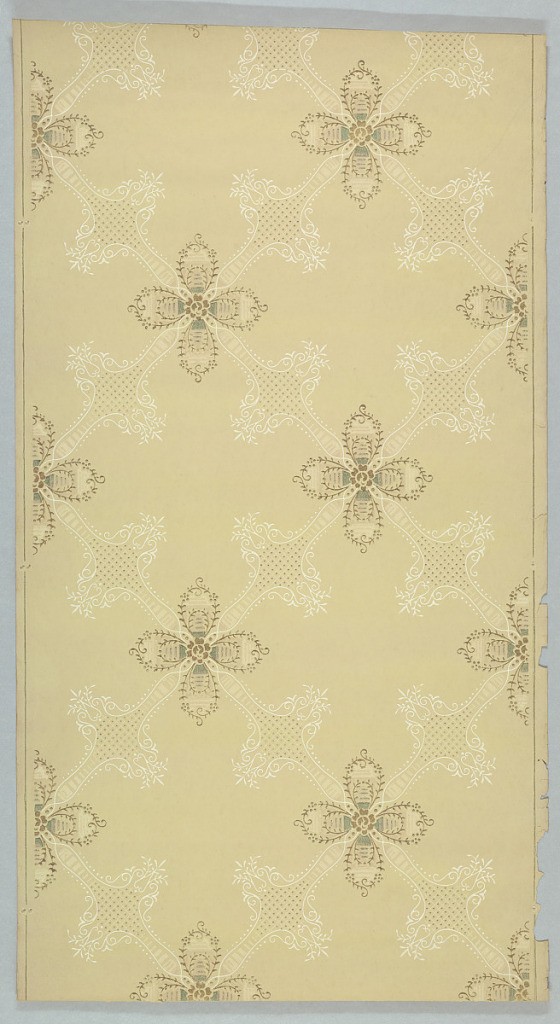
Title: Ceiling paper
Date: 1905–1915
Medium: Machine-printed paper, ungrounded, liquid mica
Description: Quatrefoil motifs linked together by lacy, dotted lattice pattern, forming grid or trellis design. Printed in tan, white, and metallic gold on light colored ground.